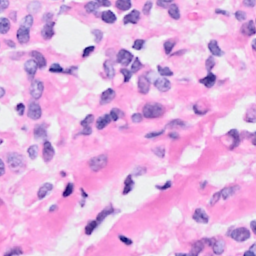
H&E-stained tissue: Breast